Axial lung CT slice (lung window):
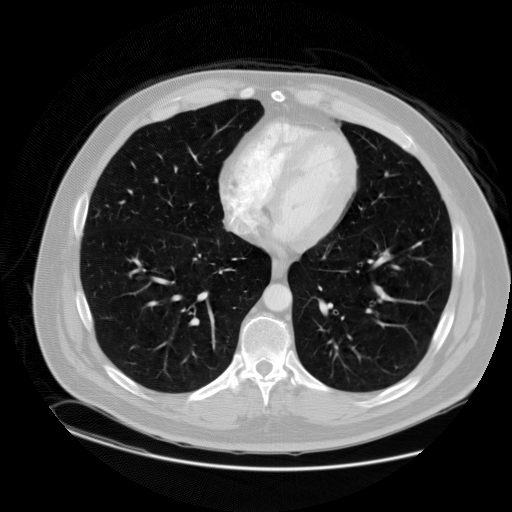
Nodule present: no